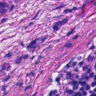
Metastatic tissue present: yes